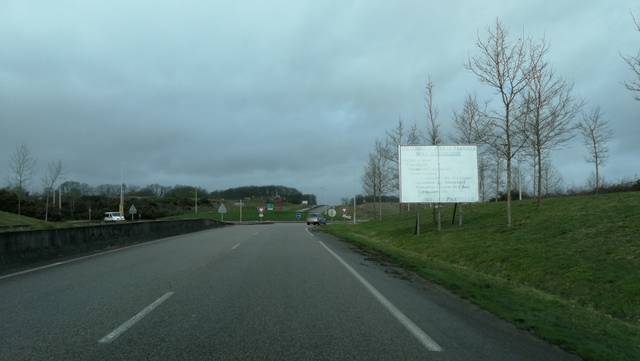
Region: France
Coordinates: 49.027, 1.113